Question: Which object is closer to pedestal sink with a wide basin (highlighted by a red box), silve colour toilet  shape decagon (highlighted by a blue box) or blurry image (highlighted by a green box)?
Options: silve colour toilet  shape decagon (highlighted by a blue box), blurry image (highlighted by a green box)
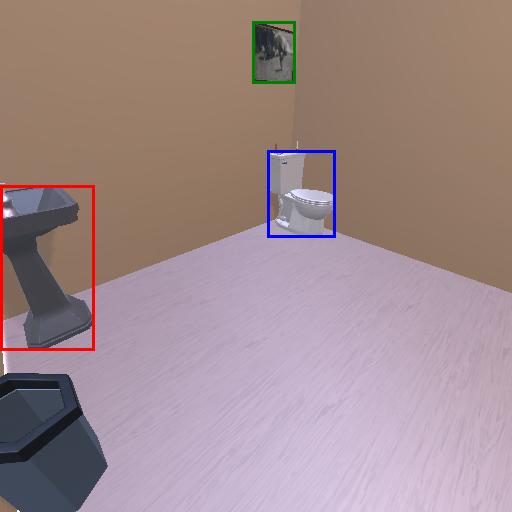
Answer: silve colour toilet  shape decagon (highlighted by a blue box)